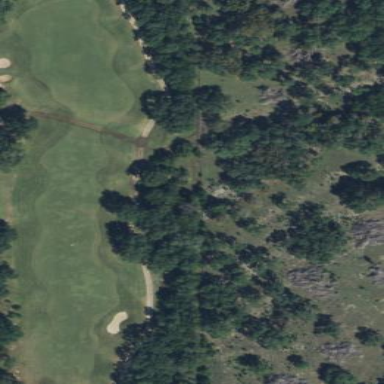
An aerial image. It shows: Rough area in golf course.